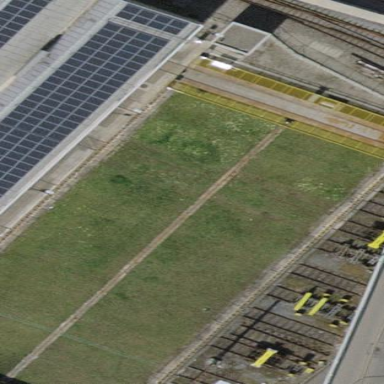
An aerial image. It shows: Traverser on the railway track.